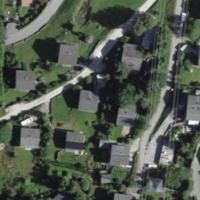
EUNIS habitat code: 55
Species observed at this site:
Cymbalaria muralis